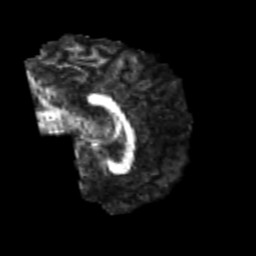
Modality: FA
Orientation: sagittal
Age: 20
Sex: male
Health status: healthy
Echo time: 0.074 s